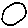
Label: circle